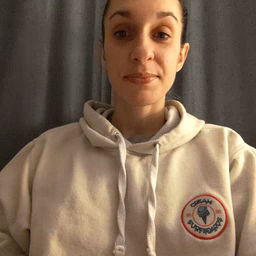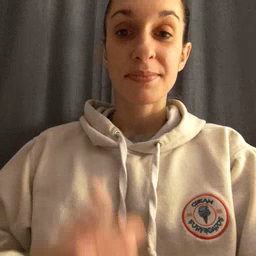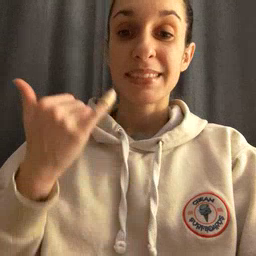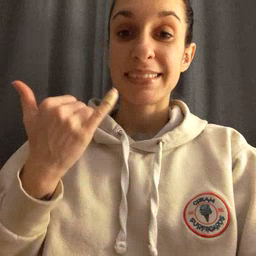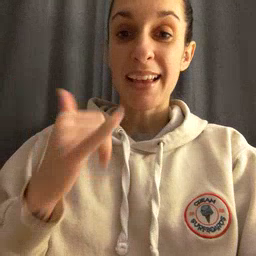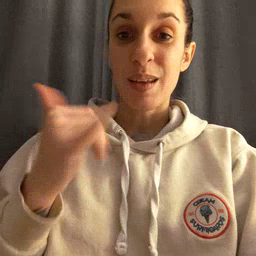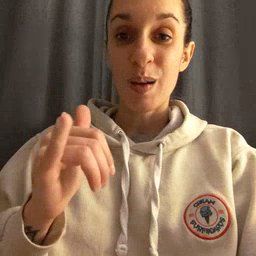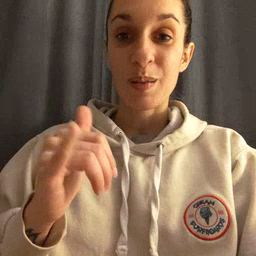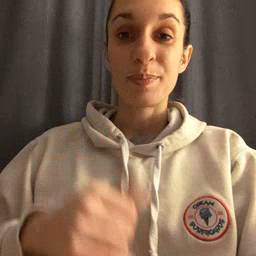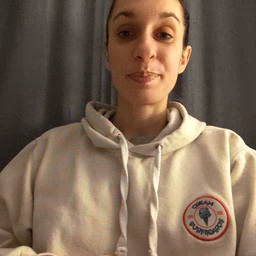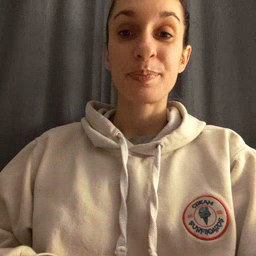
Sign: yellow